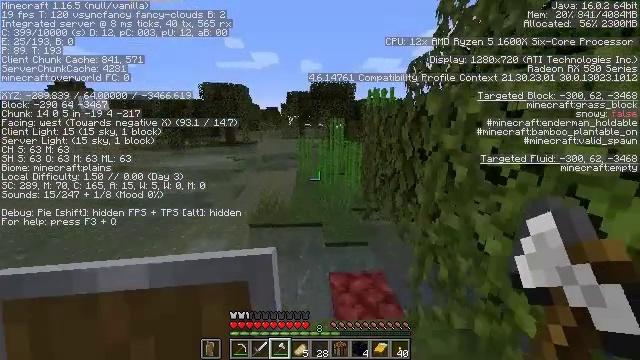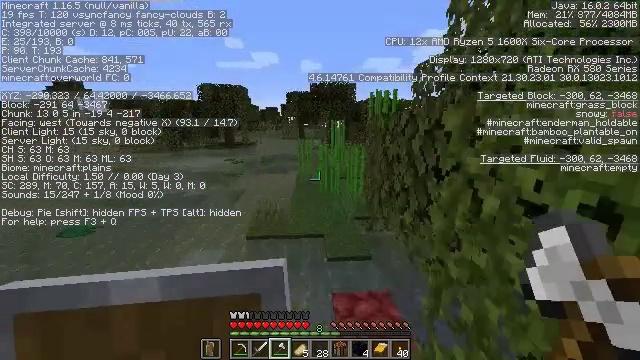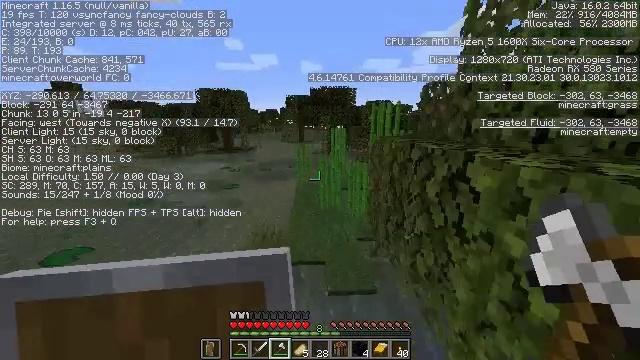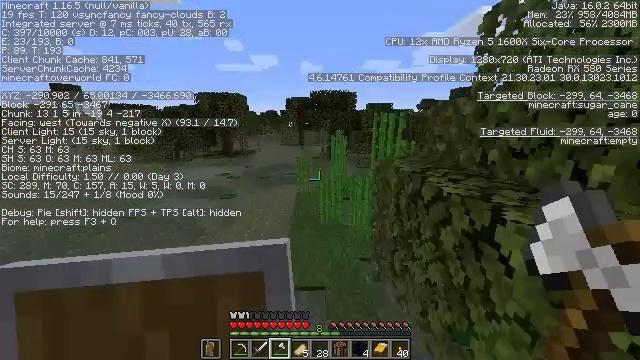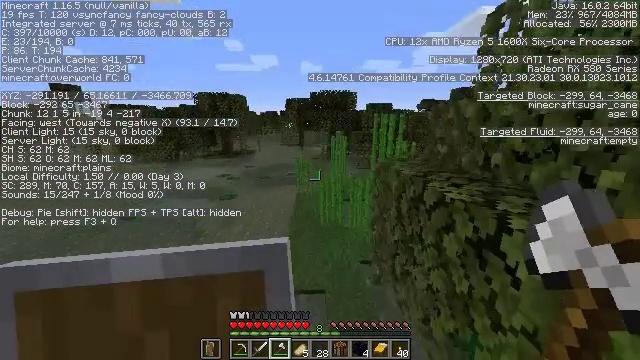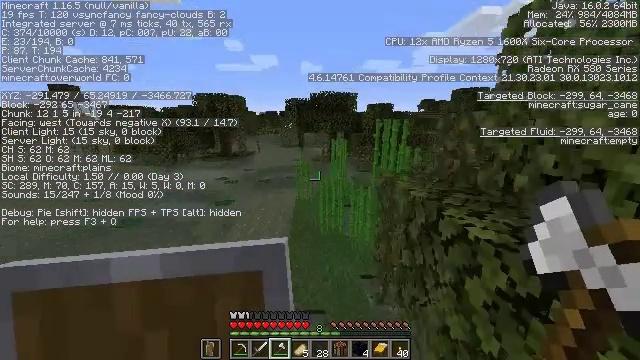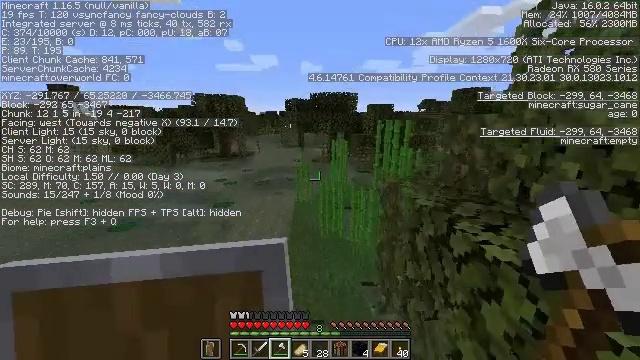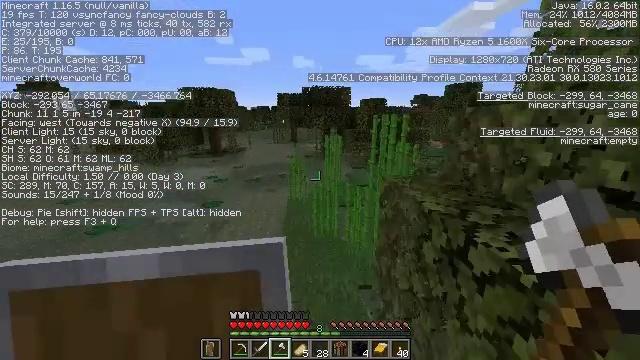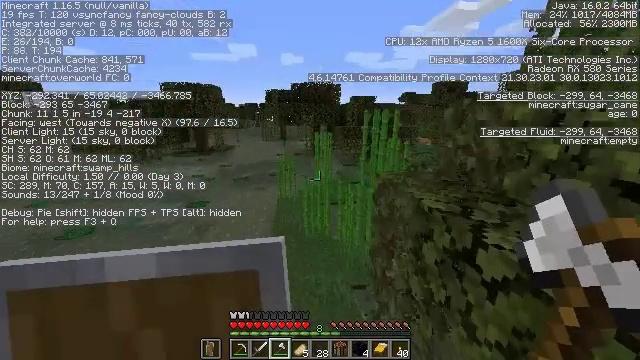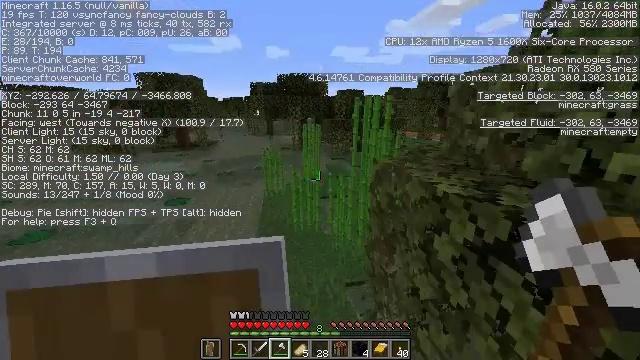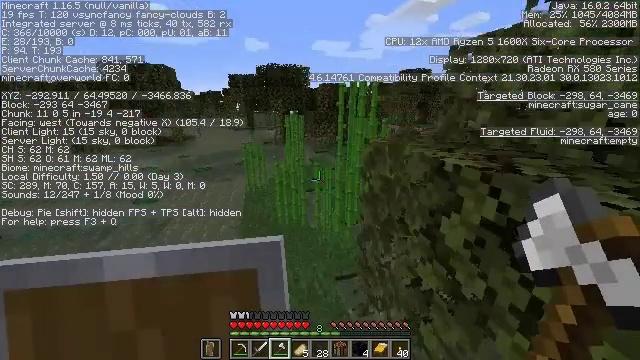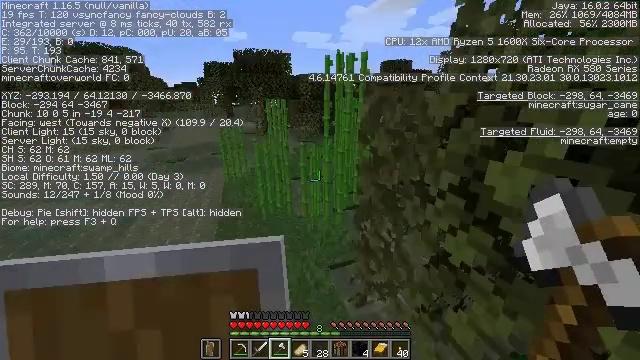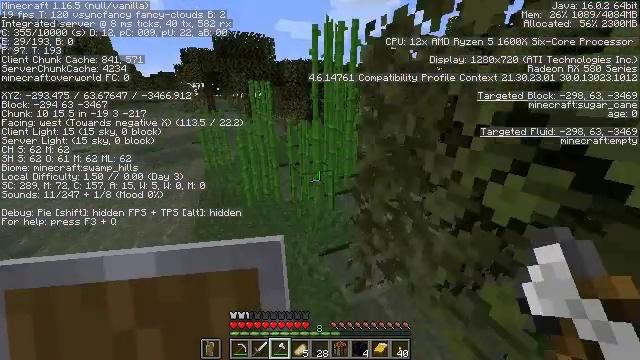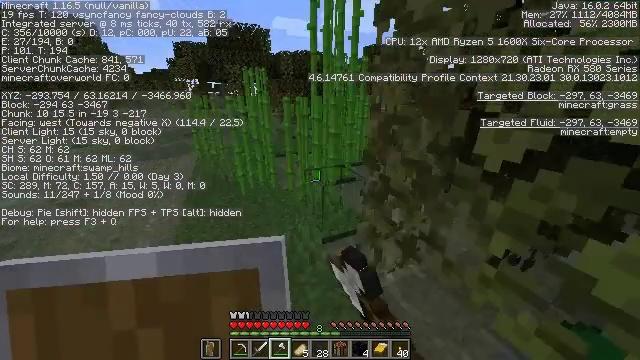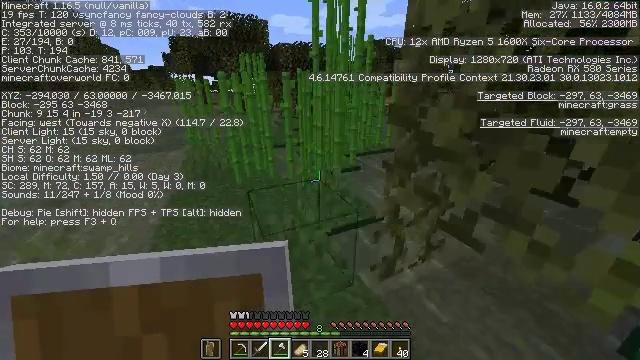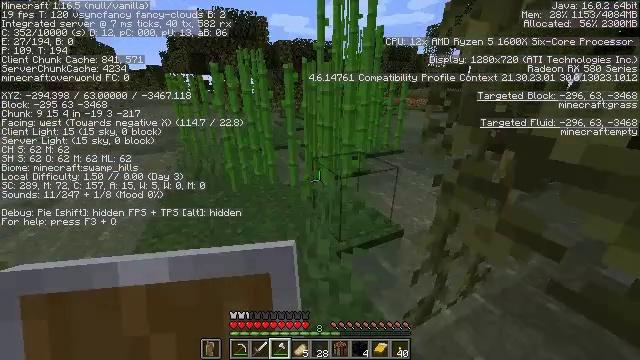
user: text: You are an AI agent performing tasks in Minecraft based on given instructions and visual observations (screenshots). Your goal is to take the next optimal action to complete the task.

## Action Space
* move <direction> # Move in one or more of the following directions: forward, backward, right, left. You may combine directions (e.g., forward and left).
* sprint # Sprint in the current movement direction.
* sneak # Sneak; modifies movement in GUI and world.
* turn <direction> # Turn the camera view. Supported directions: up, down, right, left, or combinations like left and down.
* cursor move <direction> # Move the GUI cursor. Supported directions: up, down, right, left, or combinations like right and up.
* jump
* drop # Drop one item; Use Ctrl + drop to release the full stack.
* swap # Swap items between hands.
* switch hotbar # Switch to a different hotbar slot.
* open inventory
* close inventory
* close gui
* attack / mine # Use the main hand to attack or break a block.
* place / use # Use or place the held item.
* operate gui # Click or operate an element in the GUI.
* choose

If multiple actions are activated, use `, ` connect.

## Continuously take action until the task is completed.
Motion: motion action
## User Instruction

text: Cut down the sugar cane stalks.
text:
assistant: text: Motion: move forward, jump
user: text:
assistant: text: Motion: move forward, jump
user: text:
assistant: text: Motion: move forward, jump
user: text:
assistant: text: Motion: move forward, jump
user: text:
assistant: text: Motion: move forward, jump
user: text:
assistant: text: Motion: move forward, jump
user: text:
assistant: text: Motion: move forward, turn right and down, jump
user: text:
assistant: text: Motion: move forward, turn right, jump
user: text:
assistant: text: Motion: move forward, turn right and down
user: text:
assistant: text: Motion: move forward, turn right and down
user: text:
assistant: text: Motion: move forward, turn right and down
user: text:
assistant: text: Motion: move forward, turn right and down, attack / mine
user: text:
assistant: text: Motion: move forward, attack / mine
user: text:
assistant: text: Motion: move forward, attack / mine
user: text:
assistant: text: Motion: move forward, attack / mine
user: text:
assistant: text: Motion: move forward, attack / mine
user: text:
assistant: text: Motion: move forward, turn up, attack / mine
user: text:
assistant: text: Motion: move forward, turn up, attack / mine
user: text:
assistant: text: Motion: move forward, turn left, attack / mine
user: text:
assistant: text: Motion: move forward and move left, turn left, attack / mine
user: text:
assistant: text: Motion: move forward and move left, attack / mine
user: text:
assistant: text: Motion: move forward and move left, attack / mine
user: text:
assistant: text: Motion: move forward, turn left, attack / mine
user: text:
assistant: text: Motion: move forward, turn left and down, attack / mine
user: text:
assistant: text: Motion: move forward, turn left and down, attack / mine
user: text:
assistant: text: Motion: move forward, turn left, attack / mine
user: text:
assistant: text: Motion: move forward, attack / mine
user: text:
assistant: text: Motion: move forward, attack / mine
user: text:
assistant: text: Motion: move forward, attack / mine
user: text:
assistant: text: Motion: attack / mine